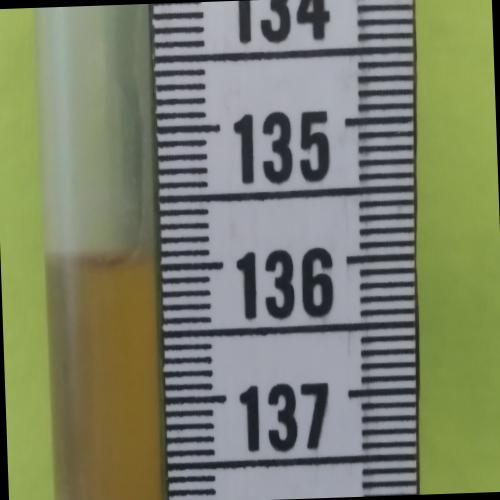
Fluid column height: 136.0 cm